Question: I am trying to insert data directly into Jtable cell. I want to insert data cell by cell by pressing enter or tab and when it reaches to end cell and if user press enter automatically the cursor should add a new row for inserting data.
I am attaching the GUI of my Jframe.

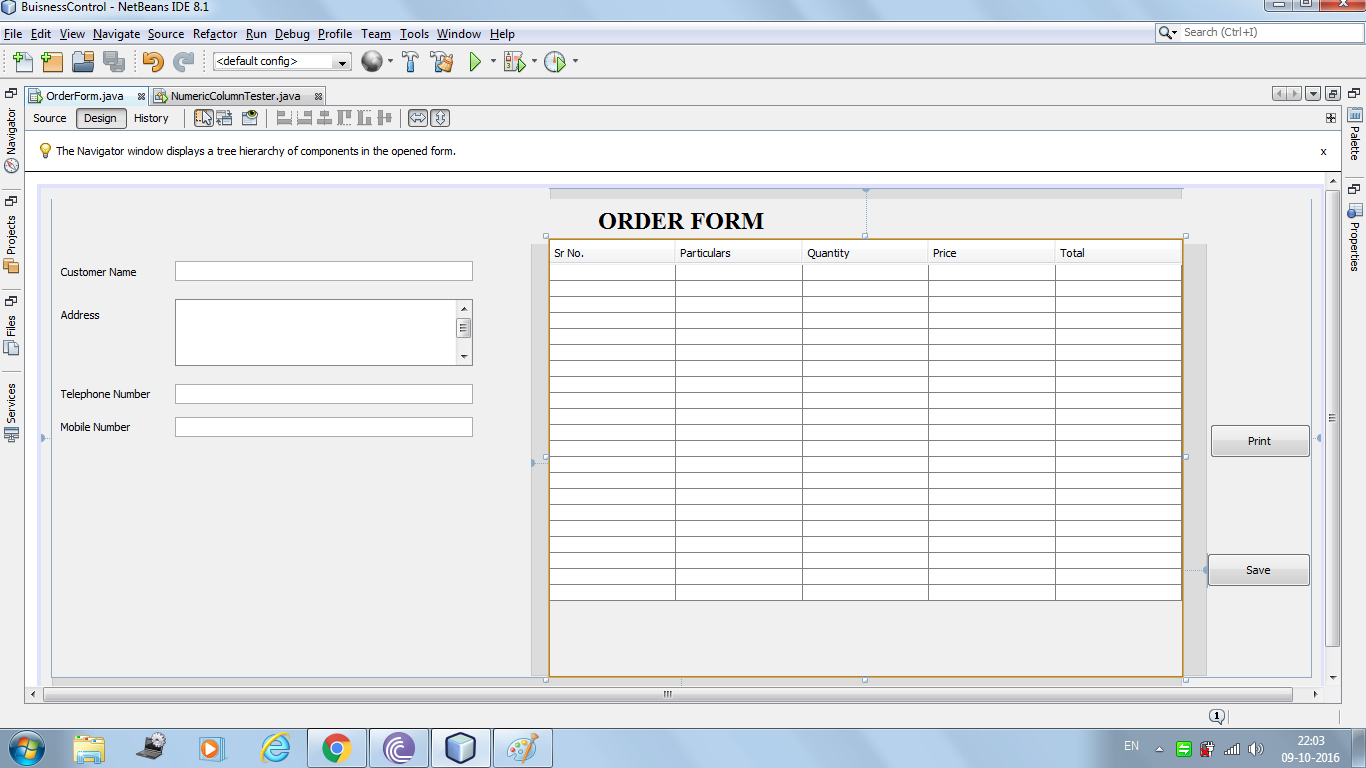
Answer: You can try this:
'''
import java.awt.event.KeyAdapter;
import java.awt.event.KeyEvent;
import javax.swing.JFrame;
import javax.swing.JScrollPane;
import javax.swing.JTable;
import javax.swing.SwingUtilities;
import javax.swing.table.DefaultTableModel;
public class Main
{
public static void main(String[] args)
{
SwingUtilities.invokeLater(() -> {
JFrame frame = new JFrame();
frame.setDefaultCloseOperation(JFrame.EXIT_ON_CLOSE);
Object data[][] = { { "med1", "t1", "set1" },
{ "med2", "t2", "set2" } };
Object columnNames[] = { "Col1", "Col2", "Col3" };
DefaultTableModel model = new DefaultTableModel(data, columnNames);
JTable table = new JTable(model);
frame.add(new JScrollPane(table));
frame.setSize(300, 150);
frame.setVisible(true);
table.addKeyListener(new KeyAdapter()
{
@Override
public void keyPressed(KeyEvent e)
{
if (e.getKeyCode() == KeyEvent.VK_ENTER
&& table.getSelectedColumn() == table
.getColumnCount() - 1
&& table.getSelectedRow() == table.getRowCount()
- 1)
{
model.addRow(new String[] { "", "", "" });
table.setColumnSelectionInterval(0, 0);
}
}
});
});
}
}
'''